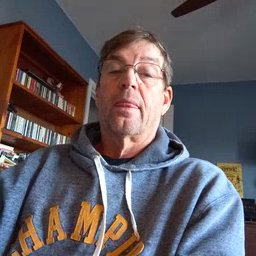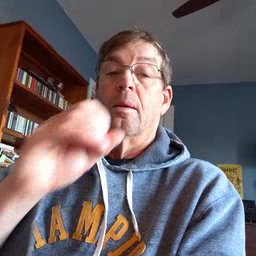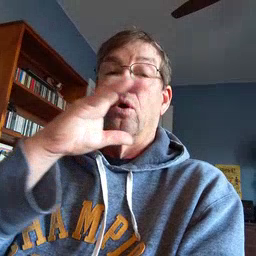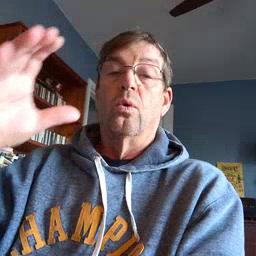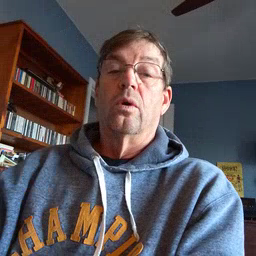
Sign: balloon